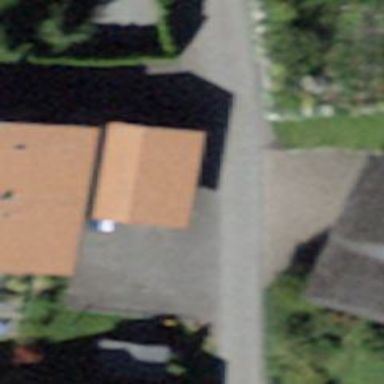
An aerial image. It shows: View of roof of building.